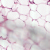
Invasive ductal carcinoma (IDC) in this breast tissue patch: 0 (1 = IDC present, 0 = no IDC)